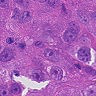
Metastatic tissue present: yes